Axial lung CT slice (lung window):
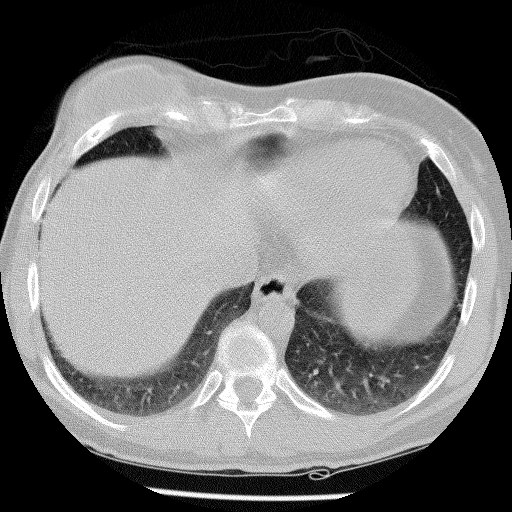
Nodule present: no